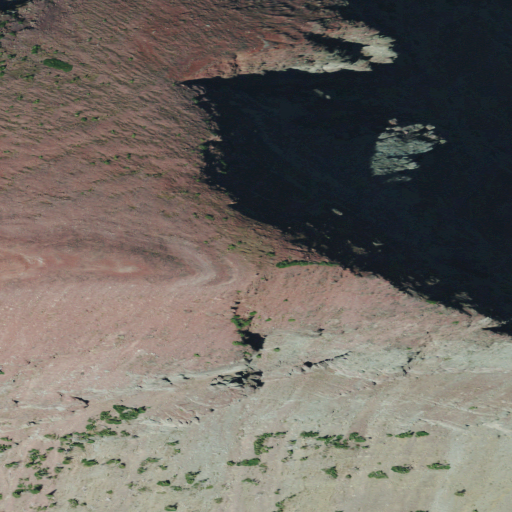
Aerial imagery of mountain in Montana named Altyn Peak containing barren land, shrub, and evergreen forest